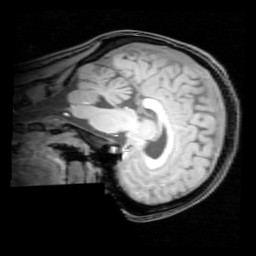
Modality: T1w
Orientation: sagittal
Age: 20
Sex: female
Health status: healthy
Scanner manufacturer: philips
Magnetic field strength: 3 T
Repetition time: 0.012 s
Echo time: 0.0037 s